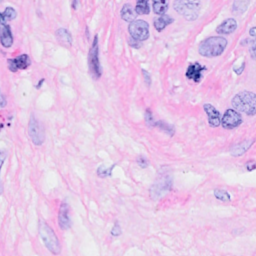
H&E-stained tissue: Breast